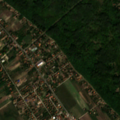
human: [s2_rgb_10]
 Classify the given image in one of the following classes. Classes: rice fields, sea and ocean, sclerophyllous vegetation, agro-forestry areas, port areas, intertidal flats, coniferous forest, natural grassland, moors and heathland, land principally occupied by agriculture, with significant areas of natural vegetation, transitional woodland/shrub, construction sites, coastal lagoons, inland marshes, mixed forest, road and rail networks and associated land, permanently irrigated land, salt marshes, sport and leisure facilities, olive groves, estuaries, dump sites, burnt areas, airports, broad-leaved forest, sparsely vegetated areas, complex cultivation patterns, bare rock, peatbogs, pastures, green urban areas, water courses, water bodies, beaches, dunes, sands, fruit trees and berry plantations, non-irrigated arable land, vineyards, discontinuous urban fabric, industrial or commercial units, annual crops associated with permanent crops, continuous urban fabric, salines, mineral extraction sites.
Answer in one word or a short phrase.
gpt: discontinuous urban fabric, non-irrigated arable land, fruit trees and berry plantations, broad-leaved forest, coniferous forest, transitional woodland/shrub